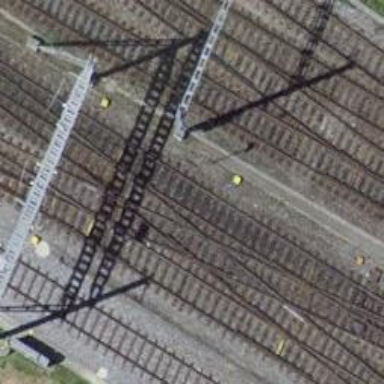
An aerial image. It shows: Siding railway track with electrified contact line.